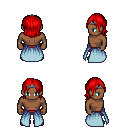
a pixel art fantasy rpg character, male body template, human, dark skin, overskirt, red pants, red long bangs hairstyle, iron tiara, brown shoes, four views (front, back, left, right), 2x2 character sprite sheet, small pixel art, hard edges, no anti-aliasing